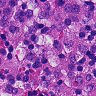
Metastatic tissue present: no